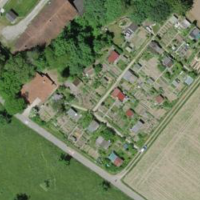
EUNIS habitat code: 53
Species observed at this site:
Apis mellifera
Episyrphus balteatus